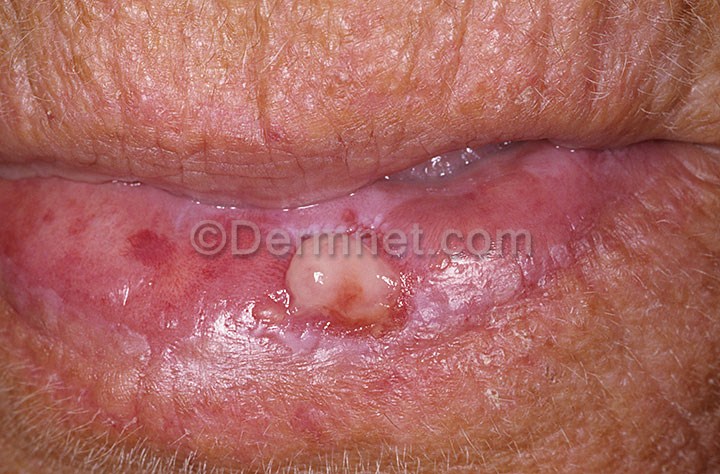
Disease: Actinic Keratosis Basal Cell Carcinoma and other Malignant Lesions